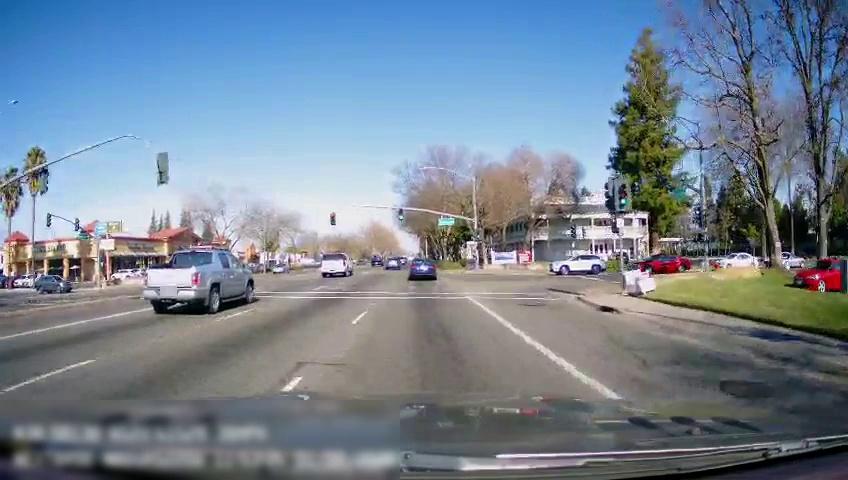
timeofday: Day
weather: Sunny
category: Drivable Space
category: Drivable Space
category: Vehicles | Truck
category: Vehicles | Car
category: Vehicles | Car
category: Vehicles | Truck
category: Vehicles | Car
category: Vehicles | SUV
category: Vehicles | Car
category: Vehicles | SUV
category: Vehicles | SUV
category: Vehicles | Car
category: Vehicles | Car
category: Lanes | Alternate Lane
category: Lanes | Alternate Lane
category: Lanes | Current Lane
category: Traffic | Signs
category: Traffic | Lights
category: Traffic | Lights
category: Traffic | Signs
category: Traffic | Lights
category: Traffic | Lights
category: Traffic | Lights
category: Traffic | Lights
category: Traffic | Lights
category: Traffic | Lights
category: Traffic | Lights